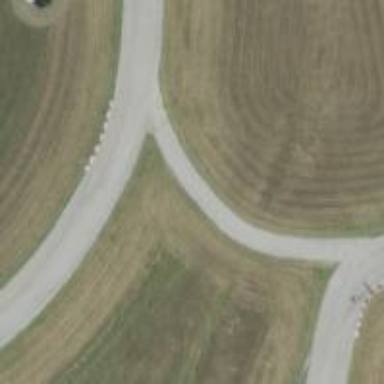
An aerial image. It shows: Raceway for motor sports.